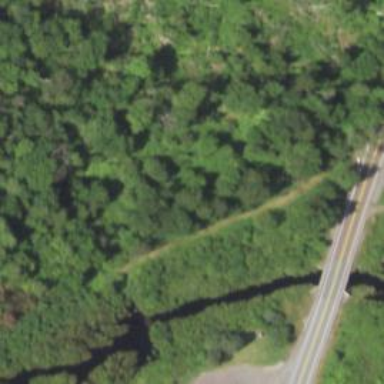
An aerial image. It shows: Abandoned road.